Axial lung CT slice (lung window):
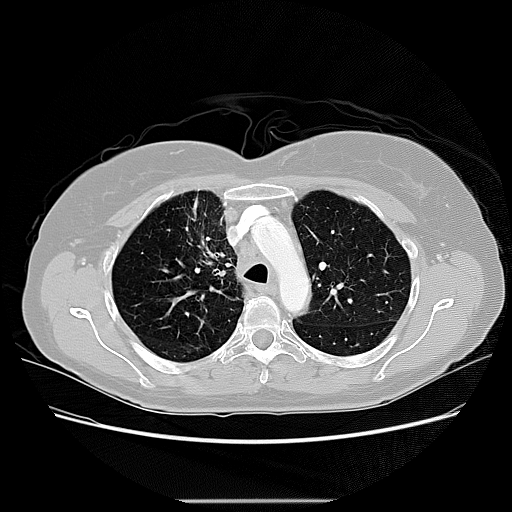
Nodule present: no